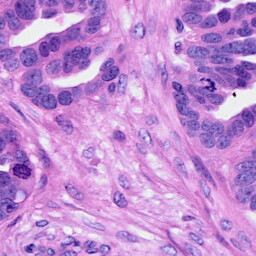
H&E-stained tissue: Ovarian